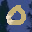
Label: 0